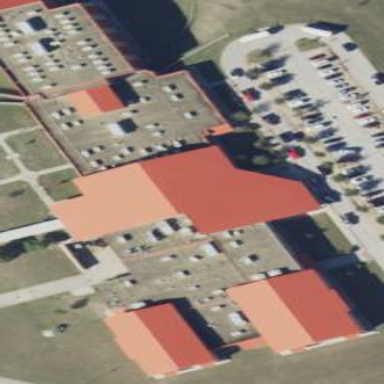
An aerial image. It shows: School building.